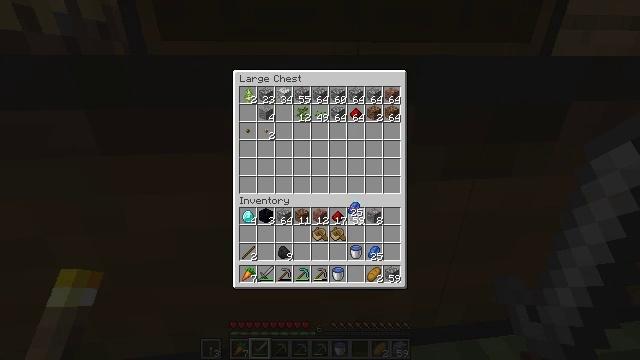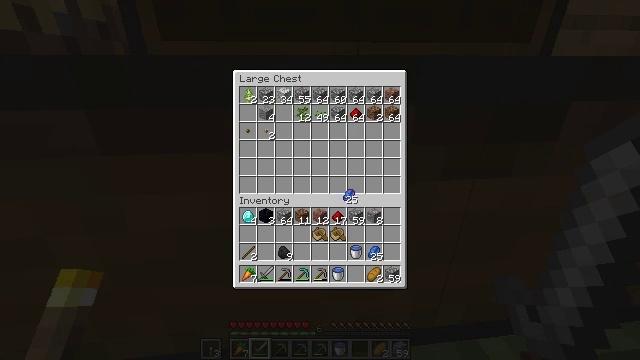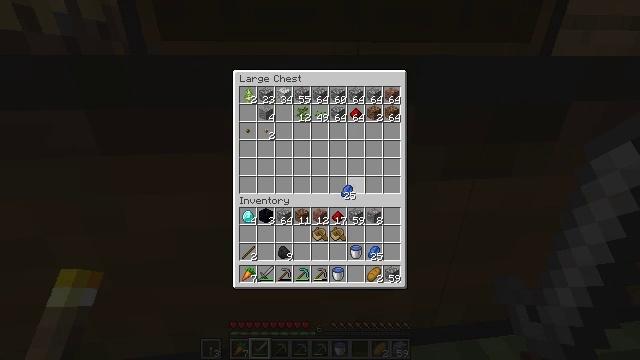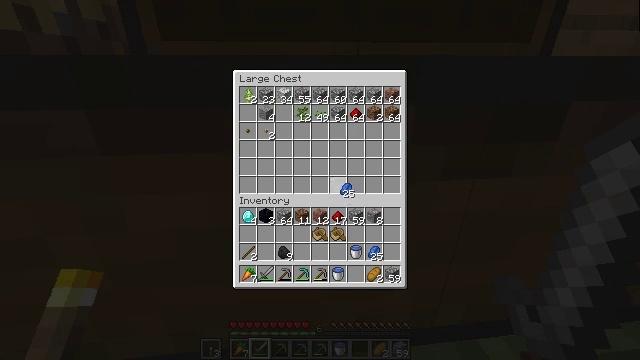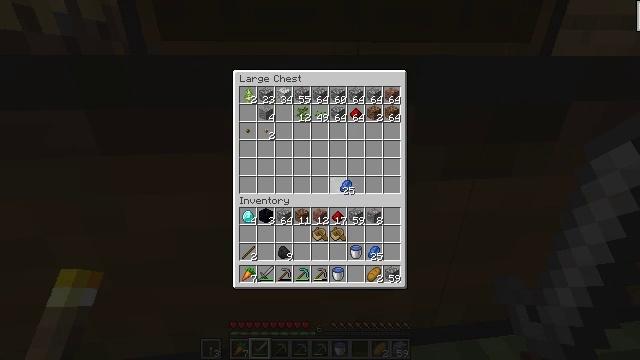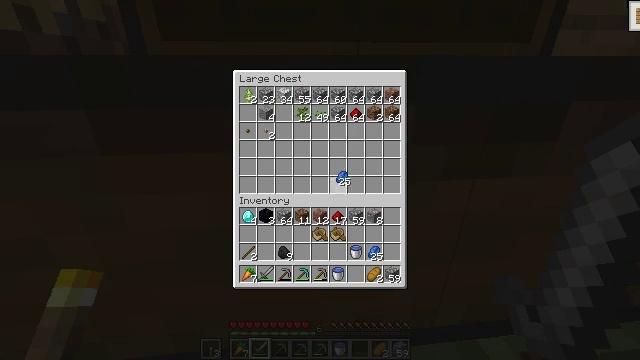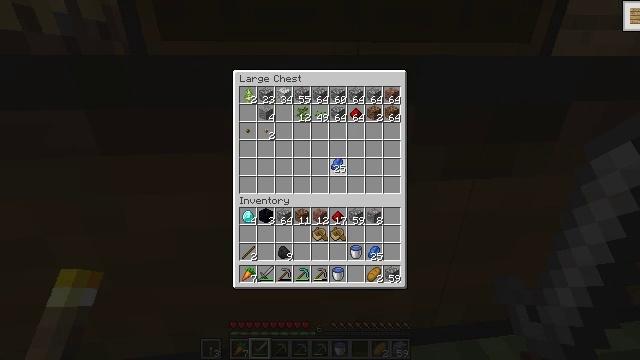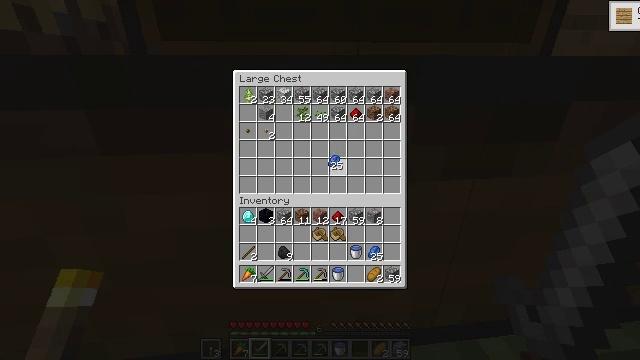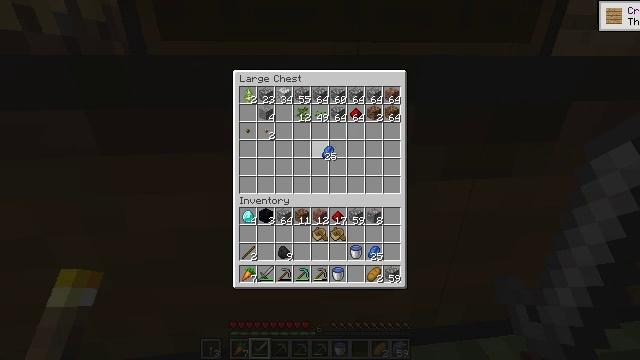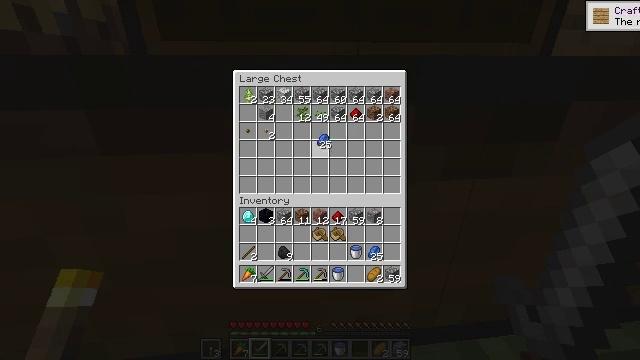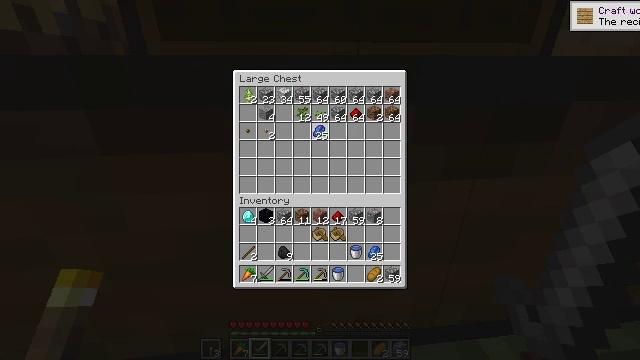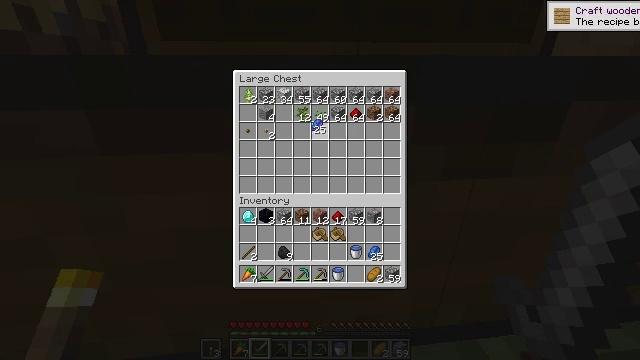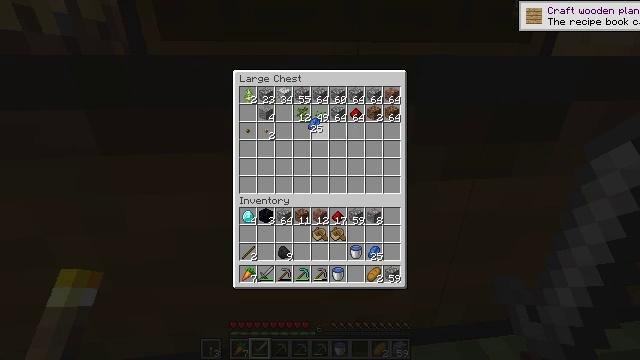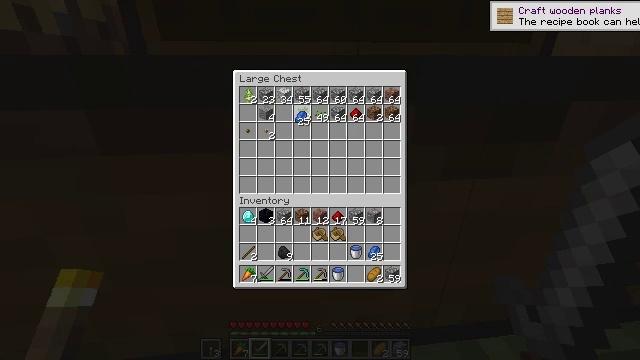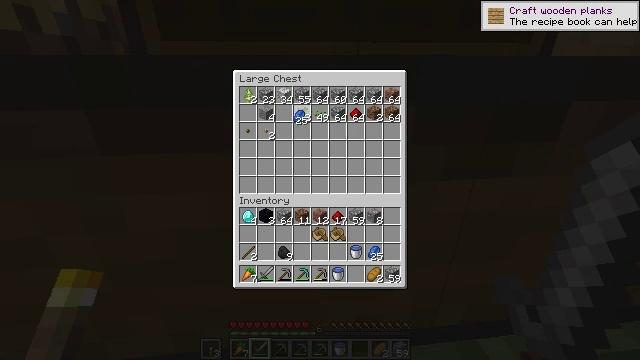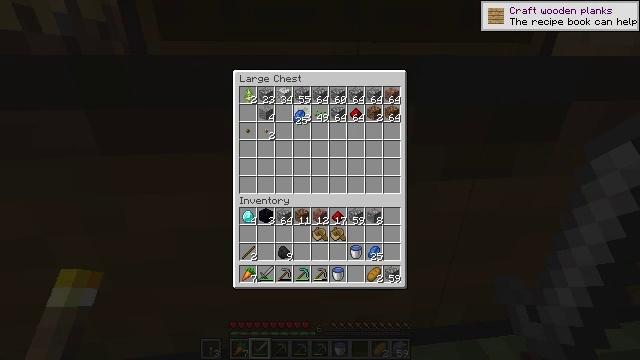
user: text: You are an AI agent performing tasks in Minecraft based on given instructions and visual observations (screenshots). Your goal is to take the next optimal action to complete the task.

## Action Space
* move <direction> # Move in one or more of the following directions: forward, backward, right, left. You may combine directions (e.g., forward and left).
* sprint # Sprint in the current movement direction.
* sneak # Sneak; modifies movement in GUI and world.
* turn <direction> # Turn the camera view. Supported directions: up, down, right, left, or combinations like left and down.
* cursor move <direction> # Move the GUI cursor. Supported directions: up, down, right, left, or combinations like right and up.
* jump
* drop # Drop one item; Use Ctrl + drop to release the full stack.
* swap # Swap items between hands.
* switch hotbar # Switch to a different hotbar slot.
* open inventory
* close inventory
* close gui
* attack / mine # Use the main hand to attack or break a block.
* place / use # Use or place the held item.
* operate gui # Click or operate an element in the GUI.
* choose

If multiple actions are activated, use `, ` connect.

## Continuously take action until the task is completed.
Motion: motion action
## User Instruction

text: Remove a bread from the inventory.
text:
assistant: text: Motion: cursor move up
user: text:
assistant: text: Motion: no_op
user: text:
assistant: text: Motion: no_op
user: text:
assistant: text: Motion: no_op
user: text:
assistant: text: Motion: cursor move up
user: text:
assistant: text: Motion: cursor move up
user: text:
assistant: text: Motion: no_op
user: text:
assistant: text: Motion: cursor move up
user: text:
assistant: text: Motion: cursor move up
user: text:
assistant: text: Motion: cursor move up
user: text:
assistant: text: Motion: no_op
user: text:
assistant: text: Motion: no_op
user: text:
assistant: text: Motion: cursor move left
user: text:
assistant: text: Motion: no_op
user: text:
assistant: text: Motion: no_op
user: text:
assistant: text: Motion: no_op
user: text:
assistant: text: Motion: no_op
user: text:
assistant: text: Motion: no_op
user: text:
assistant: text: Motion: no_op
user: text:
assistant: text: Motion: no_op
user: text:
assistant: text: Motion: no_op
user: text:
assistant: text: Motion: no_op
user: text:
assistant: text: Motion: no_op
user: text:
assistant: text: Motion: no_op
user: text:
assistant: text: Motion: no_op
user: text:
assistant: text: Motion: no_op
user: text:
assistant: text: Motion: no_op
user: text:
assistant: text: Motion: no_op
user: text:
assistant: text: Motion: no_op
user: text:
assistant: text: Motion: no_op